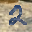
Label: 2